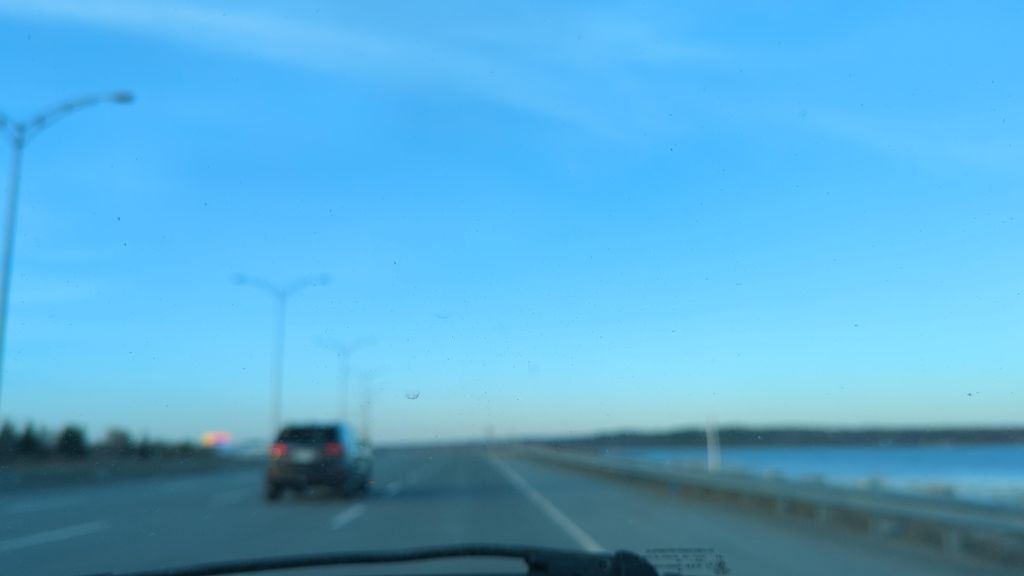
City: quebec_city